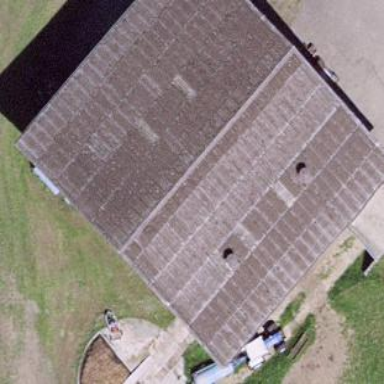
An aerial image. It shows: Red-roofed farm auxiliary building.